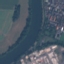
Land use / land cover: River